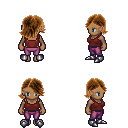
a pixel art fantasy rpg character, female body template, human, dark skin, maroon pirate shirt, magenta pants, brown swoop hairstyle, metal boots, four views (front, back, left, right), 2x2 character sprite sheet, small pixel art, hard edges, no anti-aliasing